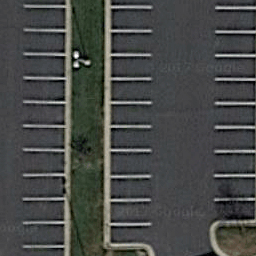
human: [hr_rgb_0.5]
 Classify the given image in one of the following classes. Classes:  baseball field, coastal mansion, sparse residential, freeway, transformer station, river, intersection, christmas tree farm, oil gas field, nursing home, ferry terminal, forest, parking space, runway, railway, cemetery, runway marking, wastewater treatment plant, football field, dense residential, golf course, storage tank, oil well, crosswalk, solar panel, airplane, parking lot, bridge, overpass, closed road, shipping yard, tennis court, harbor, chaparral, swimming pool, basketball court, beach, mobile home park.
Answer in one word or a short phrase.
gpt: parking space